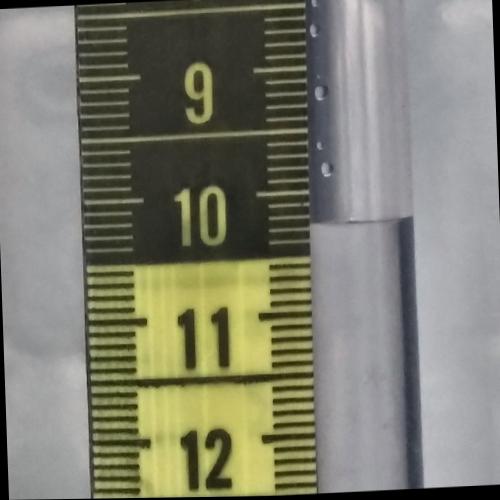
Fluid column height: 10.3 cm